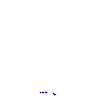
Particle: proton